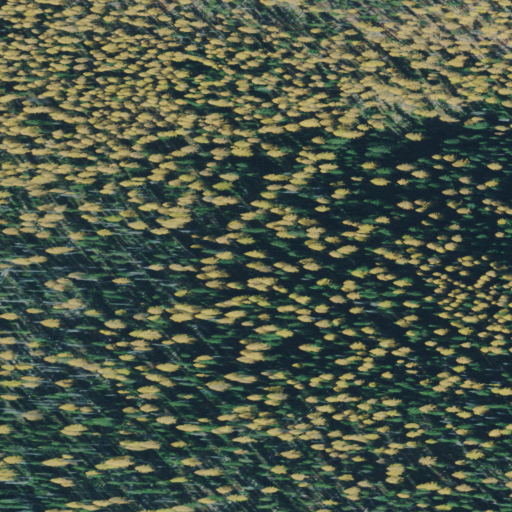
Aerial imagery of gap in Montana named East Fork Pass containing only evergreen forest